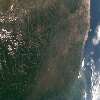
Label: land